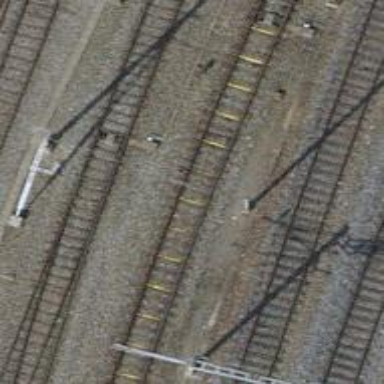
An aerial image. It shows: Railway signal.